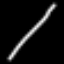
Label: line